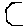
Label: hexagon